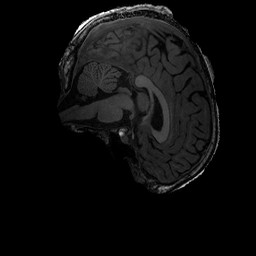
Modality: T1w
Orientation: sagittal
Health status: ill
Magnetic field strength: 3 T